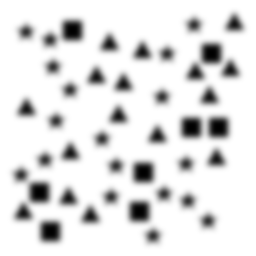
Squares: 8
Triangles: 16
Stars: 18
Total shapes: 42